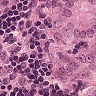
Metastatic tissue present: yes